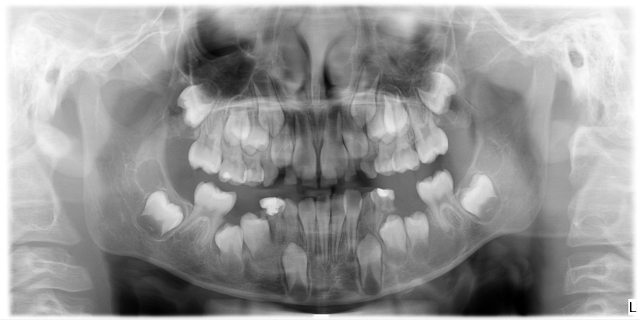
child